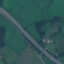
Land use / land cover: Highway